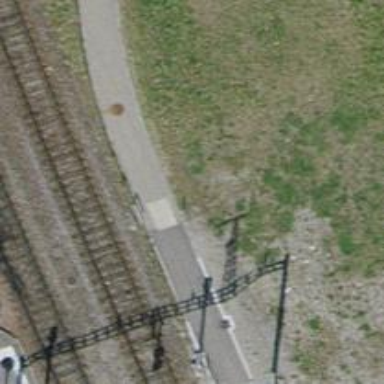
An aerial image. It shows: Double cycle barrier.